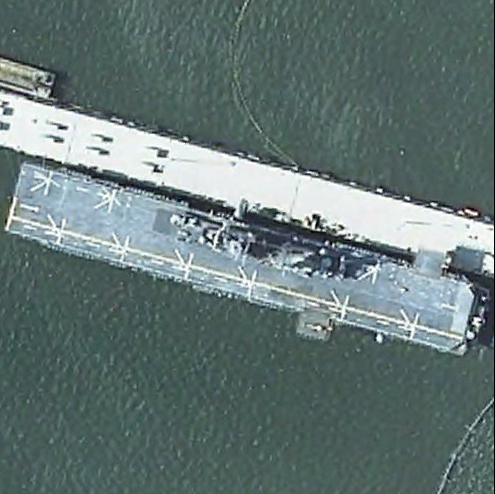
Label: assault